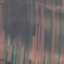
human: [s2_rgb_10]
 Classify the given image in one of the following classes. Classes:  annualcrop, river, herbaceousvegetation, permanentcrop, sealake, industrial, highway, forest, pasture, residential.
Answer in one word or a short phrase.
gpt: PermanentCrop